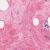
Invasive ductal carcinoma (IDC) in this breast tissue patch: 0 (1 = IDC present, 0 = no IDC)